Question: I am reading a partitioning tutorial of SQL Server on:
<URL>
Here the author splits the table and stores them into 4 filegroups based on the 'CustomerNumber' column.
What I want to know is, if I search on first name or last name:
'''
Select * From tableName where FirstName Like '%Jack%'
'''
would this query run faster if I partition? Will SQL Server issue 4 queries on separate filegroups and then merge the final results?
While this wasn't my original question but Raj and TimTom said it would result in table scan, but the query execution plan shows something else what I said. Am I missing something?

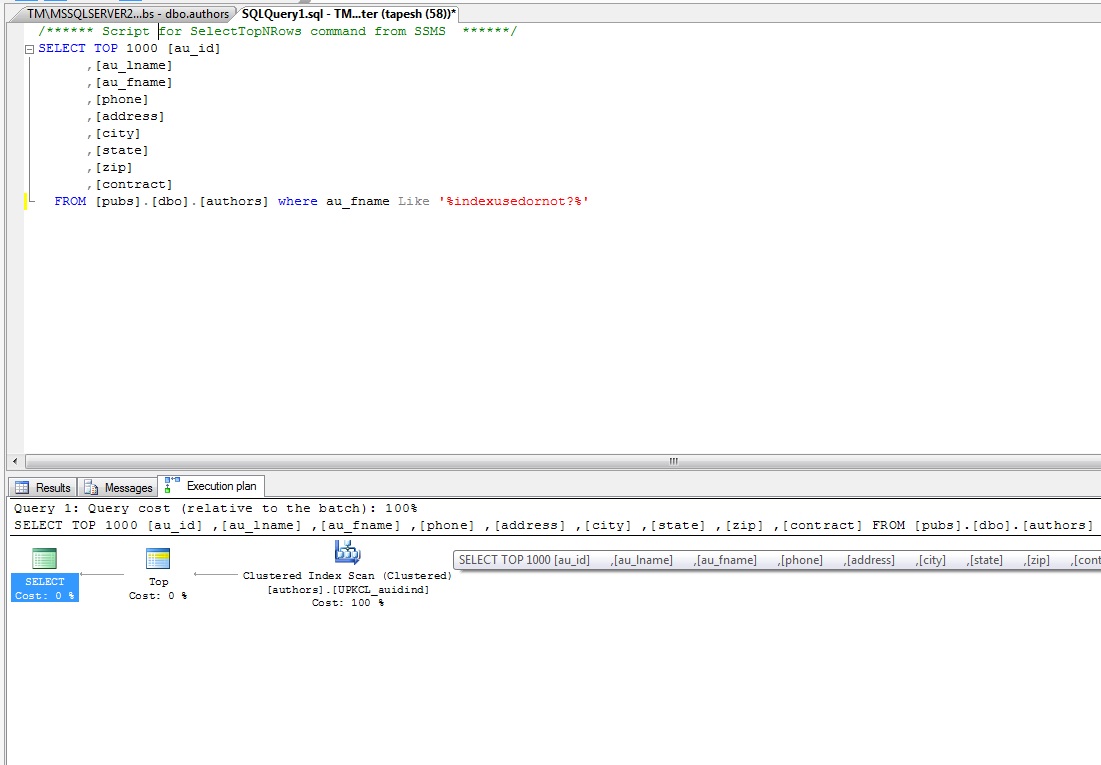
Answer: > Can partitioning improve performance...
No. Partitioning is never about improving performance, is about data storage management and/or switch-in/switch-out ETL processing. IO parallelism can be achieved with multiple files in a single filegroup w/o the (severe!) drawbacks of partitioning. If you want a article about partitioning I recommend Kendra Little <URL>.
As for your question: 'LIKE '%text%'' can only be answered efficiently using a fulltext search.